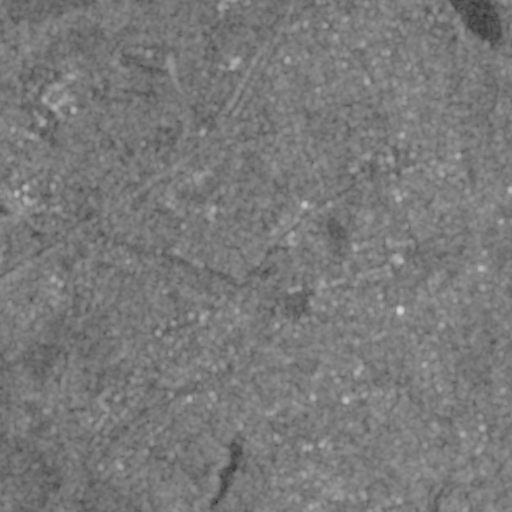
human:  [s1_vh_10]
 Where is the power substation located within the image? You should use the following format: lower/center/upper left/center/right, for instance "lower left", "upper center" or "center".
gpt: The power substation is located in the lower center of the image.
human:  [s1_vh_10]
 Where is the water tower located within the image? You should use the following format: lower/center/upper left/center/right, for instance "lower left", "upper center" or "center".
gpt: The water tower is located in the upper left of the image.
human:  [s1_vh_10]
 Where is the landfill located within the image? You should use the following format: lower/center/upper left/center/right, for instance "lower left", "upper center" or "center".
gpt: There is no landfill in the image.

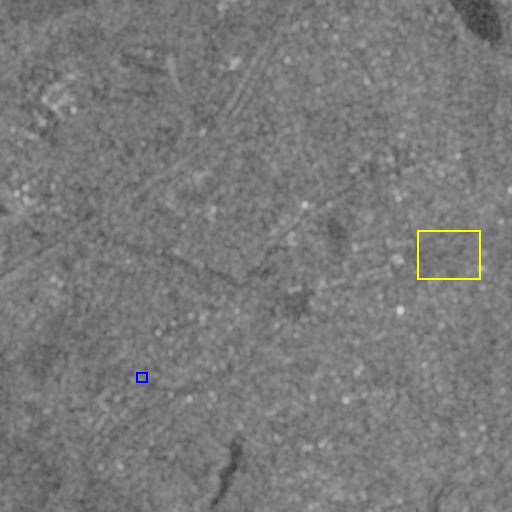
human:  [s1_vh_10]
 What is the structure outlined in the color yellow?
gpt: The structure outlined in yellow is a park.
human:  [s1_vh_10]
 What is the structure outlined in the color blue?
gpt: The structure outlined in blue is a parking lot.
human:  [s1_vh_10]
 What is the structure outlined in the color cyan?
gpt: There is no cyan outline.